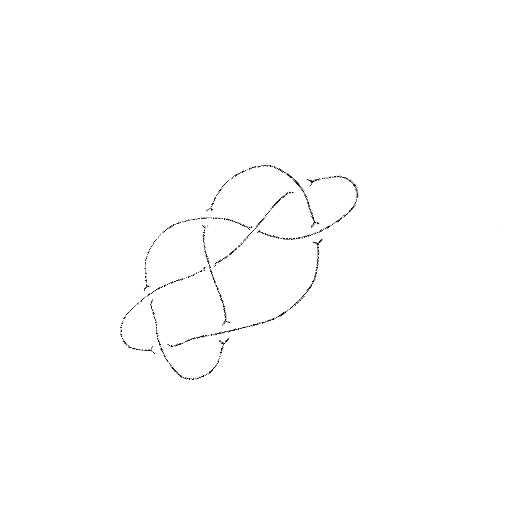
Crossing number: 8